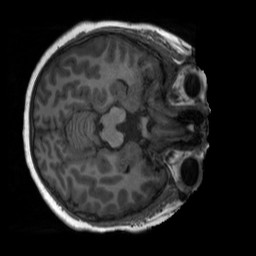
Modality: T1w
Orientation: axial
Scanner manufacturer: siemens
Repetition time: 2.3 s
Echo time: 0.00229 s